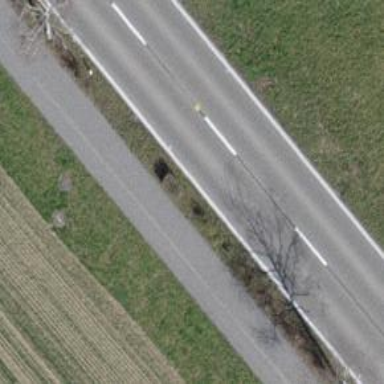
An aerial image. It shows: Asphalt track of grade1 for agricultural vehicles.